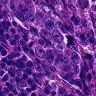
Metastatic tissue present: yes